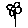
Label: flower